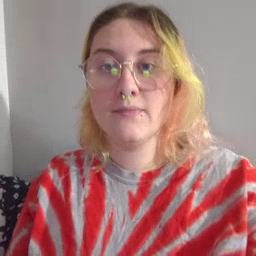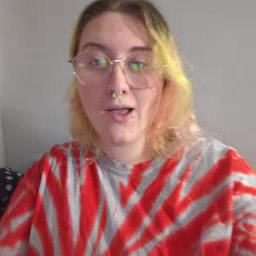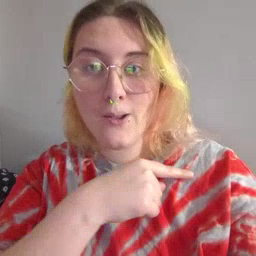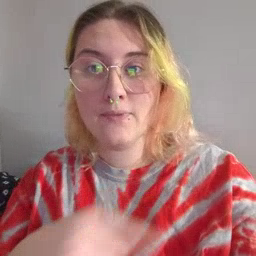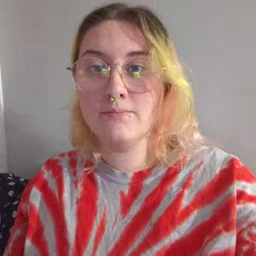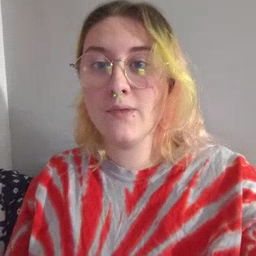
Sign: arm